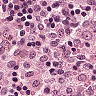
Metastatic tissue present: no